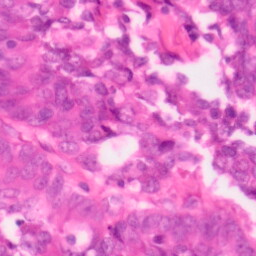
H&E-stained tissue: Colon